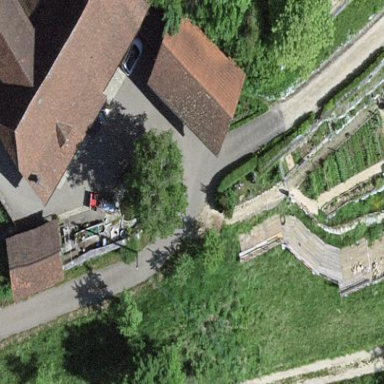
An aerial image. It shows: Garage.